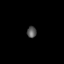
Tissue: prostate
Cell type: T cells
Senescence score: 0.6986
Nuclear area (px): 104
Mean DAPI intensity: 88.846